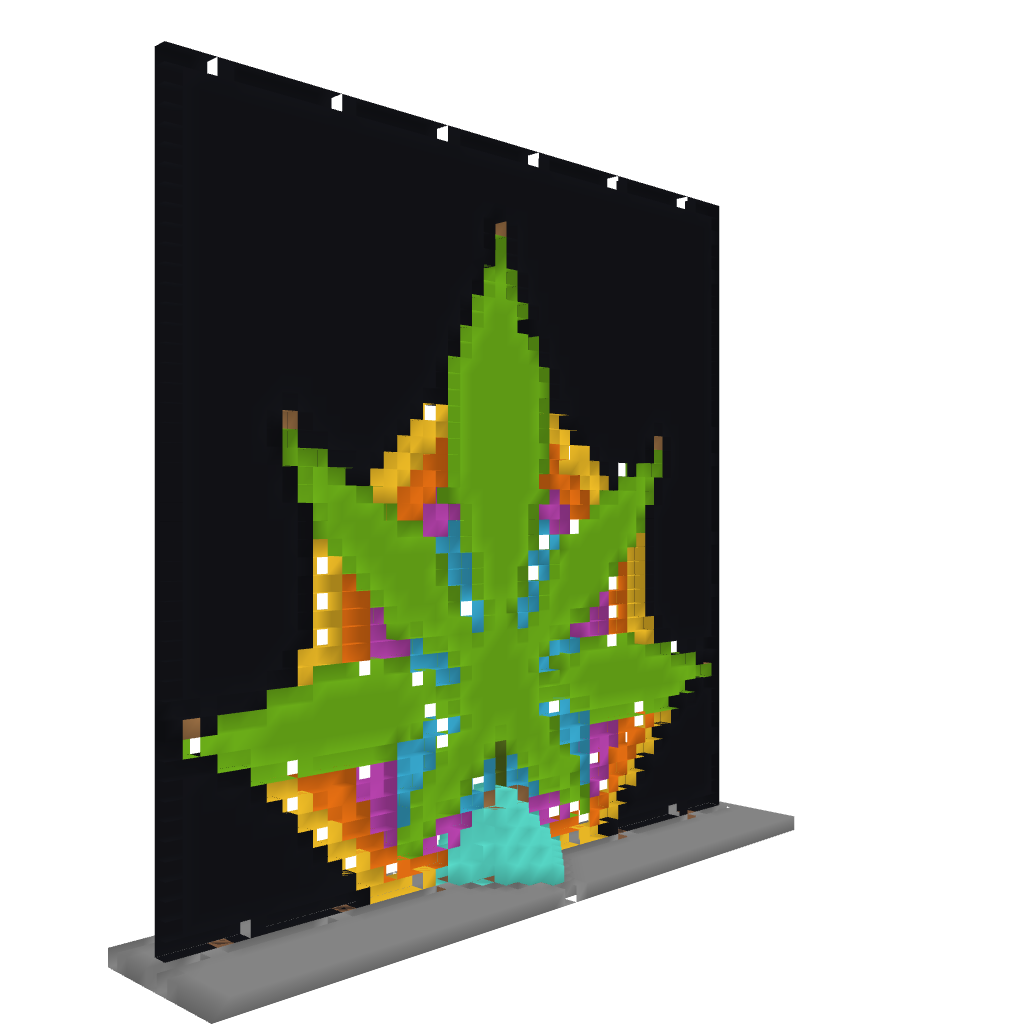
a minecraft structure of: Sly's Leaf